Question: I created a new ASP.NET 4.5 WebForms project and found a bunch of extra javascript files pertaining to GridView, DetailsView and other data related components as well as MSAjax. I assume they are to help with AJAX on data components, but I don't know how to use them.
I read almost every ASP.net announcement and haven't heard anything about these files and searched Google and didn't find anything either.

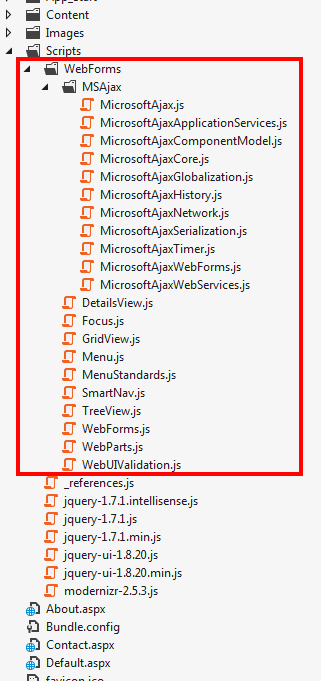
Answer: Those files belong to the Microsoft Ajax Library,it's a collection of tools similar to jQuery. MSDN describes it like this :
"Microsoft Ajax features enable you to quickly create Web pages that provide a rich user experience and that include responsive and familiar user interface (UI) elements. Microsoft Ajax includes that incorporate cross-browser ECMAScript (JavaScript) and dynamic HTML (DHTML) technologies. By using Microsoft Ajax, you can improve the user experience and the efficiency of your Web applications."
You can see the reference here : <URL>